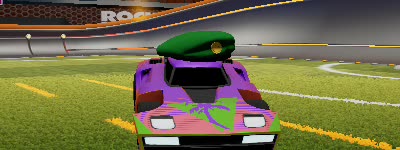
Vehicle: breakout